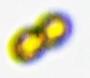
Label: Margalefidinium